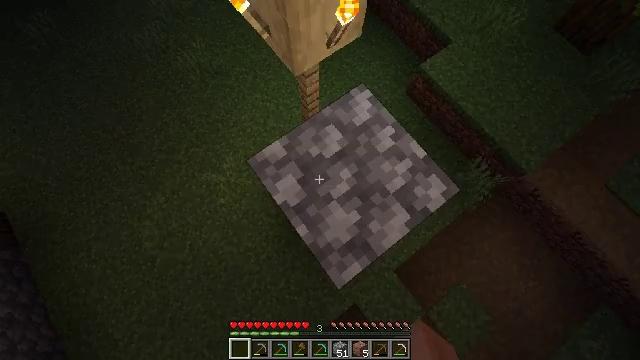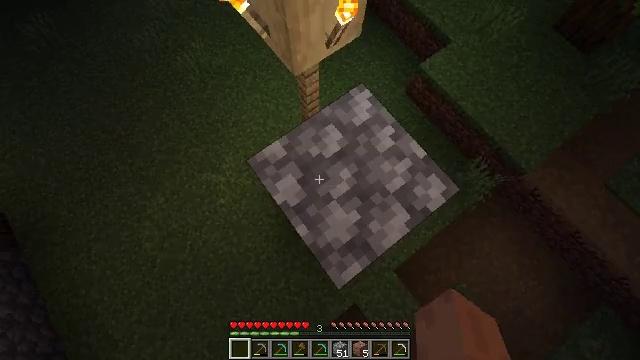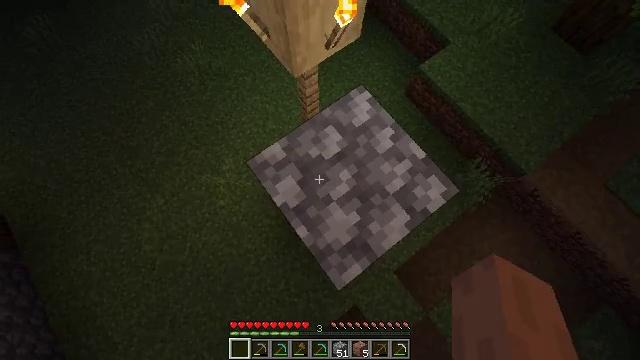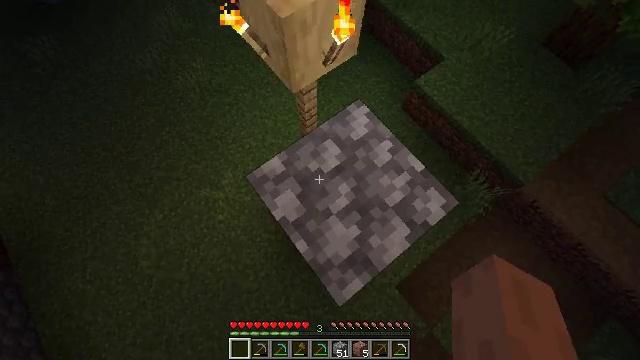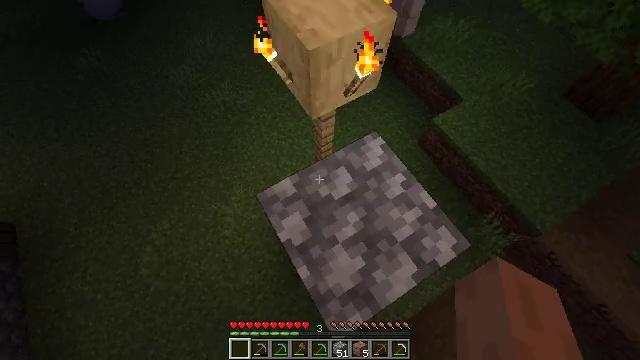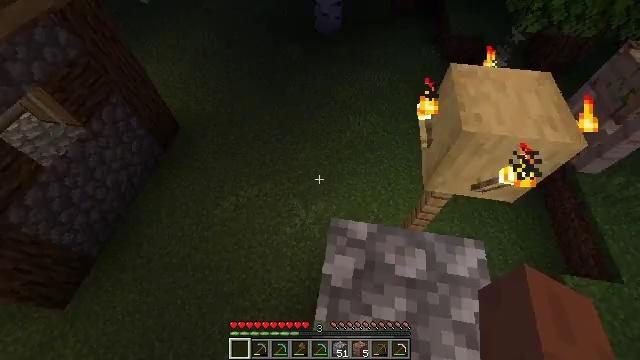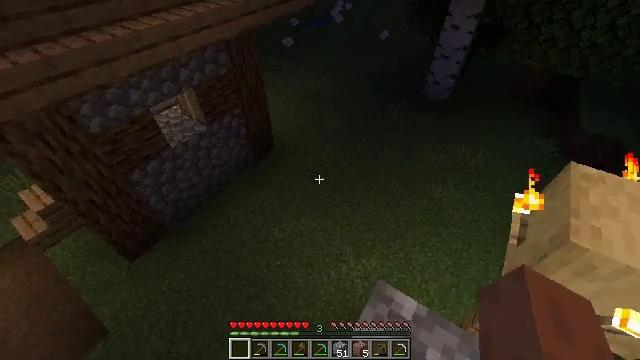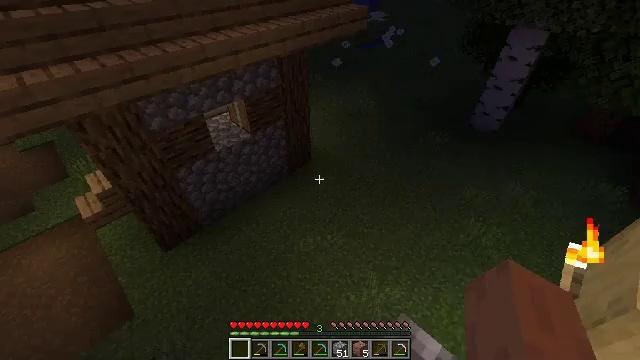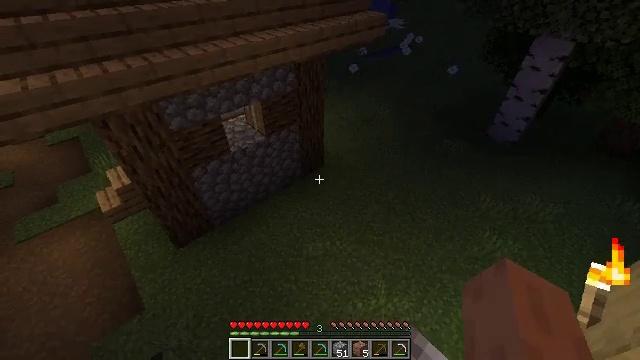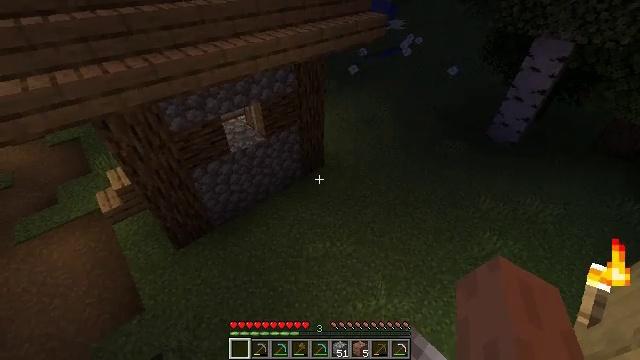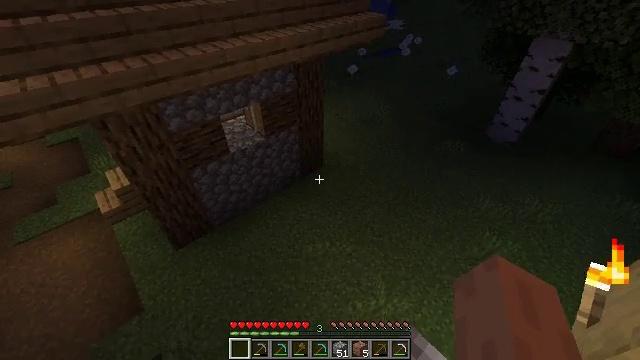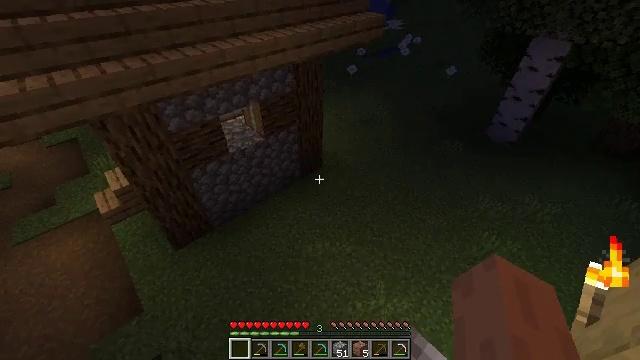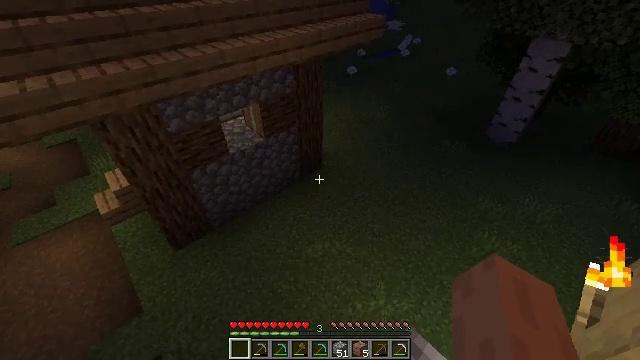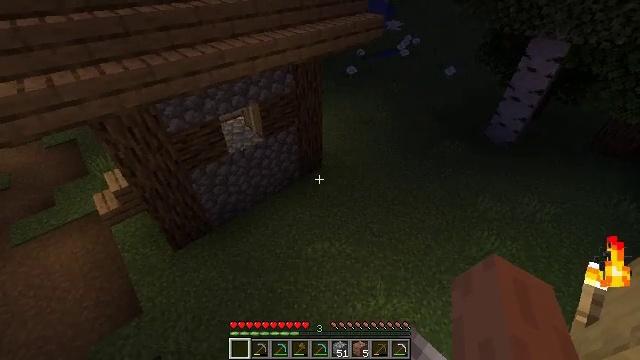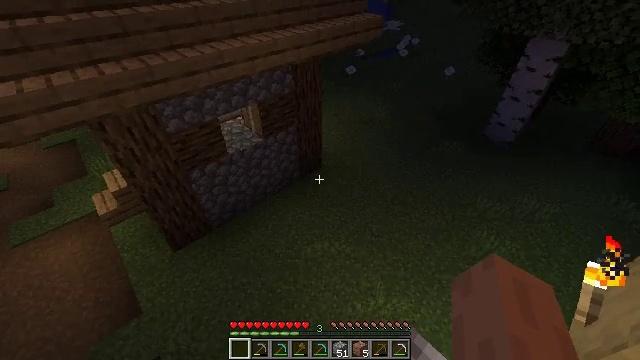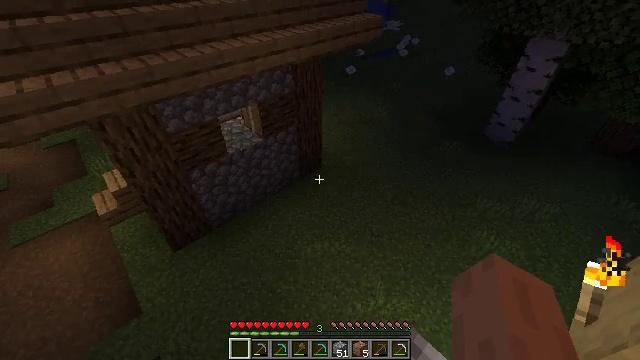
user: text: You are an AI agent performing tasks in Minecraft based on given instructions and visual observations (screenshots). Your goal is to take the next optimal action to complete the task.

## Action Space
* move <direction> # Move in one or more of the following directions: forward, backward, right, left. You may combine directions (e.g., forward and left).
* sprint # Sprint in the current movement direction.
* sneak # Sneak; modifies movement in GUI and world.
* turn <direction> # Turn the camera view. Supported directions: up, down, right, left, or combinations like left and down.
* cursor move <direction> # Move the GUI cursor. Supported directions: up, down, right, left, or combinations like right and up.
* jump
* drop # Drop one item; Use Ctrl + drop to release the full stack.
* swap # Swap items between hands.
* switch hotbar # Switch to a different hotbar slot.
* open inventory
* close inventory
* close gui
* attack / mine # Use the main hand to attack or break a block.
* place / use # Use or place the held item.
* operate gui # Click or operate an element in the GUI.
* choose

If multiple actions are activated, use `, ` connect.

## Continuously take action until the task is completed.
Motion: motion action
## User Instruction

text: Harvest stripped oak wood to use in construction.
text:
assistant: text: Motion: no_op
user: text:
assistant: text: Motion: no_op
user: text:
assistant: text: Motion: turn up
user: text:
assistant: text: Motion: turn left and up
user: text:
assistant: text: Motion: turn left and up
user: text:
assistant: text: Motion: turn left and up
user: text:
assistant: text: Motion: turn left and up
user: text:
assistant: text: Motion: turn left and up
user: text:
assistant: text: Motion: no_op
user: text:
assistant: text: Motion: no_op
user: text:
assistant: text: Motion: no_op
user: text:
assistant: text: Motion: no_op
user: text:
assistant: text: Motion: no_op
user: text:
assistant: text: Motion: no_op
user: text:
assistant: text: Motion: no_op
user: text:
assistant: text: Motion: no_op
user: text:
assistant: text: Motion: no_op
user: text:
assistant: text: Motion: no_op
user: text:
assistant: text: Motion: no_op
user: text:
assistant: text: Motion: no_op
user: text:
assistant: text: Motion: no_op
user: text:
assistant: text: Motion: turn left and up
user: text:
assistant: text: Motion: turn left
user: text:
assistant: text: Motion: turn left and up
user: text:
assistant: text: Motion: turn left
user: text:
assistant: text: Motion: no_op
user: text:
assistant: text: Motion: no_op
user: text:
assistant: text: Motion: no_op
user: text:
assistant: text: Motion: no_op
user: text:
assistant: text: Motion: no_op